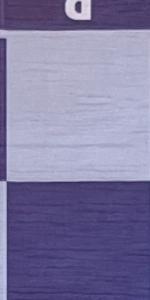
Label: Empty